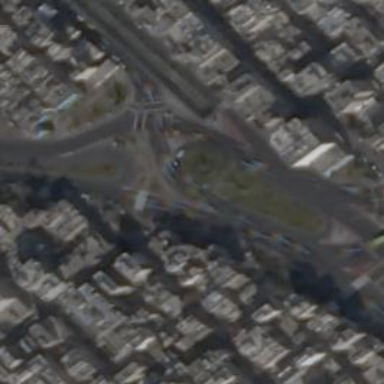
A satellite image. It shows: Asphalt road that is secondary route leading to roundabout.